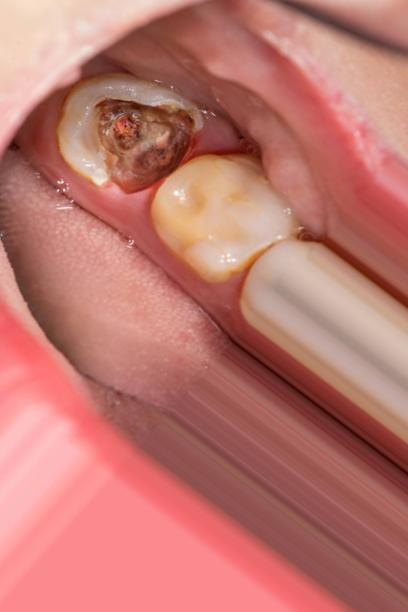
Condition: Caries